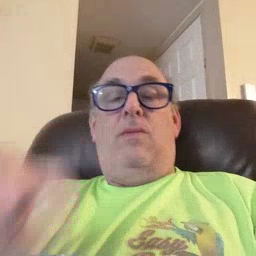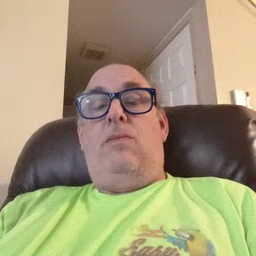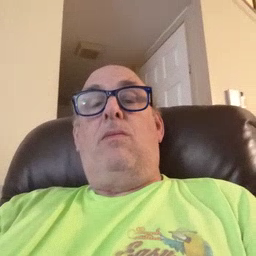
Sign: hear